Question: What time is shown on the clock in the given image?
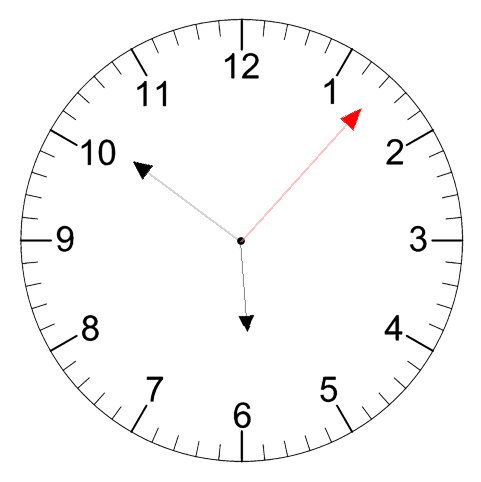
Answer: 05:51:07